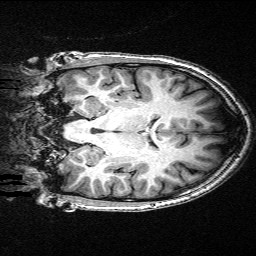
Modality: T1w
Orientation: coronal
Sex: male
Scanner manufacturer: siemens
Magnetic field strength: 3 T
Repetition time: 2.3 s
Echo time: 0.00336 s